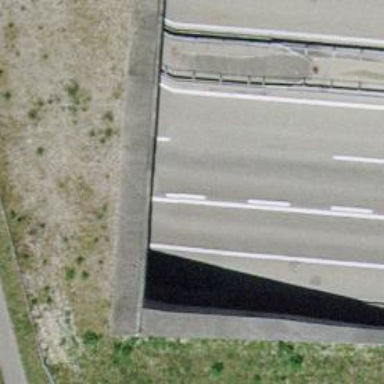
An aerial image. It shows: Motorway tunnel with asphalt surface.